Question: I have a table with 12 registers. I want to count the row just if the column "AREA_OPERATIVA" is different from the previous row (ordering by date asc).

For example, from row 1 to row 2 it shouldn't count anything because both have same area 'CROSS' but between rows 2 and 3, it should count (or sum 1, I don't care) since 'CROSS' and 'UTRDANIOS' are different. So the final count should be 3 for the whole table.
Is it possible to do this via query or do I need to make a script with a cursor for this purpose?
I've tried this:
'''
SELECT a.creclama,
sum (CASE WHEN b.area_operativa NOT LIKE a.area_operativa THEN 1 ELSE 0 END) AS increment
FROM TR_ASGAREOPE a
INNER JOIN TR_ASGAREOPE b ON a.creclama = b.creclama
and a.cdistribuidora = b.cdistribuidora
and a.secuencia = b.secuencia
WHERE a.creclama = <PHONE>
group by a.creclama;
'''
But is counting the full 12 rows.
Finally I could resolve this by the next query:
'''
select sum (
CASE WHEN (comparacion.area_operativa not like comparacion.siguiente_fila THEN 1 ELSE 0 END) AS incremento
from (
select creclama,
area_operativa,
lead(area_operativa) over (order by fmodifica) as siguiente_fila
from TR_ASGAREOPE
where creclama = <PHONE>
order by fmodifica
);
'''
Hope it is useful for someone in the future, it really got me stuck for a day. Thank you all guys.
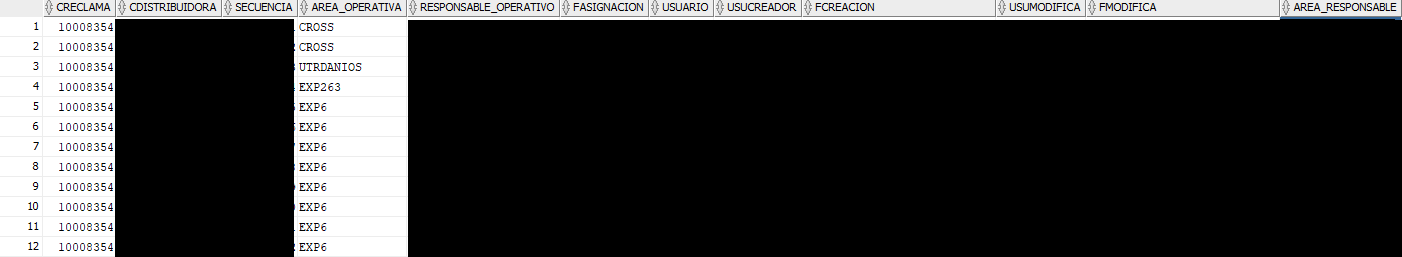
Answer: You could try using analytic functions like lead or lag, for example
'''
SELECT CRECLAMA,
CASE WHEN AREA_OPERATIVA <> NEXTROW THEN 1 ELSE 0 END AS INCREMENT
FROM (
SELECT CRECLAMA,
AREA_OPERATIVA,
LEAD(AREA_OPERATIVA) OVER (PARTITION BY 1 ORDER BY CRECLAMA) AS NEXTROW
FROM TR_ASGAREOPE
)
'''